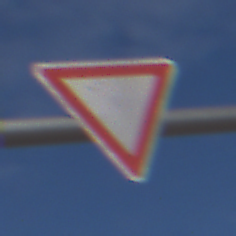
Verkehrszeichen: VorfahrtGewaehren
Umgebung: Outdoor, Nature
Tageszeit: Midday
Wetter: PartlyCloudy
Licht: Natural
Jahreszeit: NotSpecified
Kontrast: MediumContrast